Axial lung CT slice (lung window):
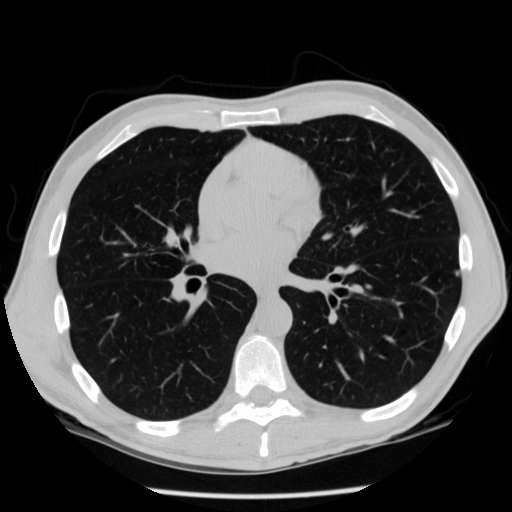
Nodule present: yes
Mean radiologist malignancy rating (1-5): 2